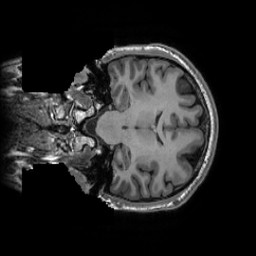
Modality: T1w
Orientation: coronal
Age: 32
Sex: male
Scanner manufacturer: ge
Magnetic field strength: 3 T
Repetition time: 0.007348 s
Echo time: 0.003036 s